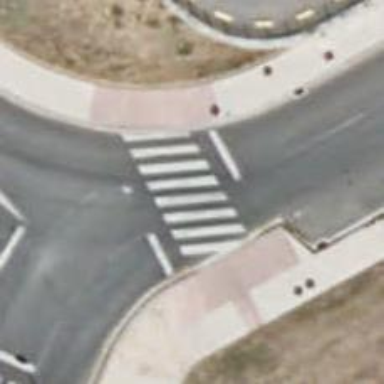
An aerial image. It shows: Uncontrolled crossing on the road.